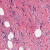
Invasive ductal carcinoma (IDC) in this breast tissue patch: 1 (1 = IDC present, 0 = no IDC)